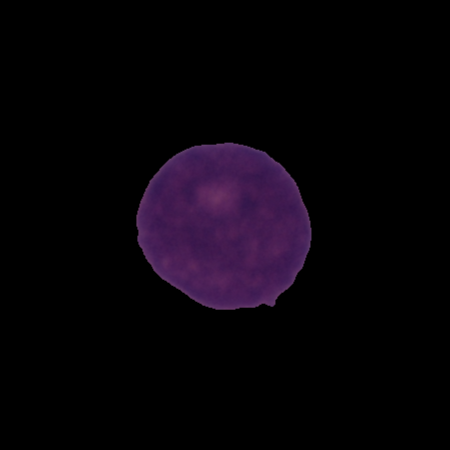
Label: cancer